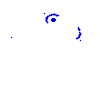
Particle: pion